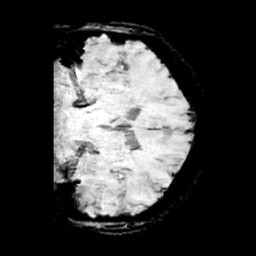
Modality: minIP
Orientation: coronal
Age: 25
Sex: female
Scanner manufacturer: siemens
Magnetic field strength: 3 T
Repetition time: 0.025 s
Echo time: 0.018 s